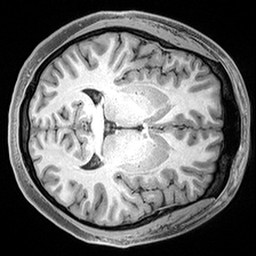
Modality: T1w
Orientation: axial
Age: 22
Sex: male
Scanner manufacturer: siemens
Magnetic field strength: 3 T
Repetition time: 2.4 s
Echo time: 0.00217 s